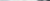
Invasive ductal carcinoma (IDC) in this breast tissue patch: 0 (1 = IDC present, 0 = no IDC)